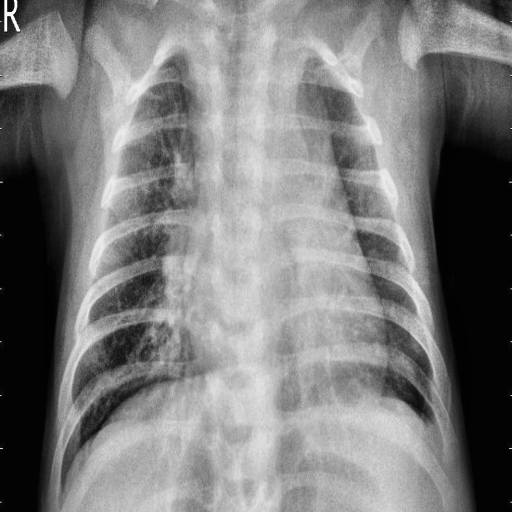
Finding: PNEUMONIA